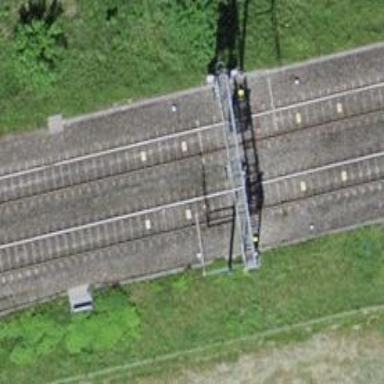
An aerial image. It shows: Railway signal.